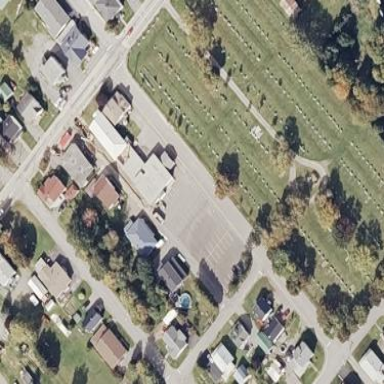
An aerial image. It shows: Cemetery.